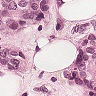
Metastatic tissue present: yes